如图，在平面内将三角形标志绕其中心旋转 $180^\circ$ 后得到的图案（ \quad ）

A.

B.

C.

D.

\vspace{0.5cm}
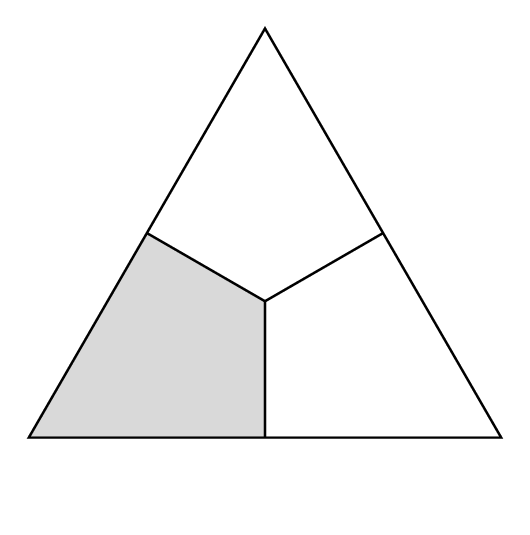
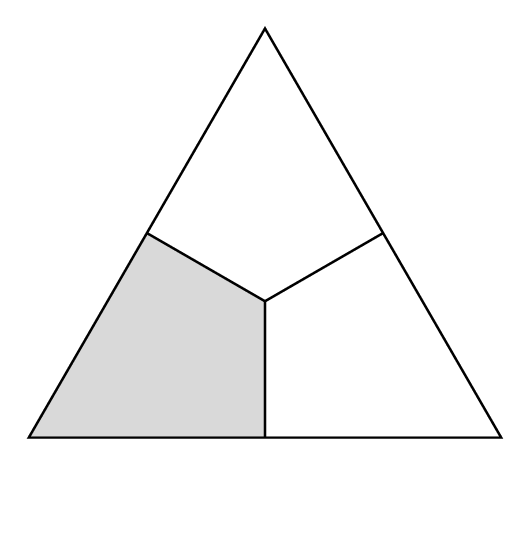
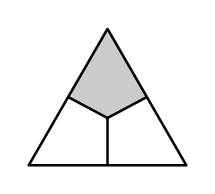
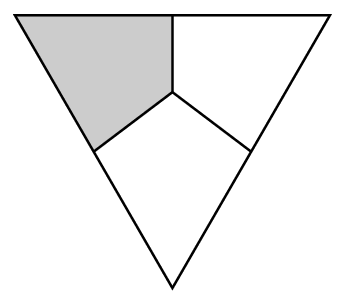
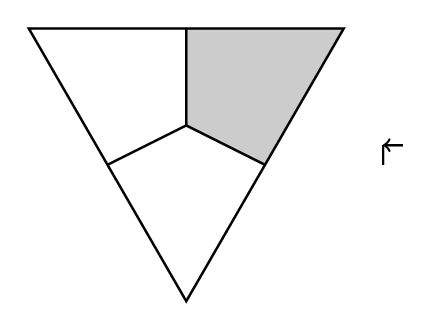
【解答】
\noindent \textcolor{red}{\textbf{【答案】D}}

\vspace{0.2cm}

\noindent \textcolor{red}{\textbf{【分析】} 根据旋转的性质可进行求解．}

\vspace{0.2cm}

\noindent \textcolor{red}{\textbf{【详解】} 解：由旋转的性质可知只有 D 选项符合题意；}

\vspace{0.2cm}

\noindent \textcolor{red}{故选 D．}

\vspace{0.2cm}

\noindent \textcolor{red}{\textbf{【点睛】} 本题主要考查旋转，熟练掌握旋转的性质是解题的关键．}